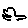
Label: bird